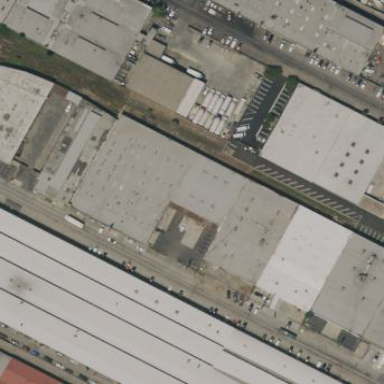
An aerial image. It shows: Industrial building.